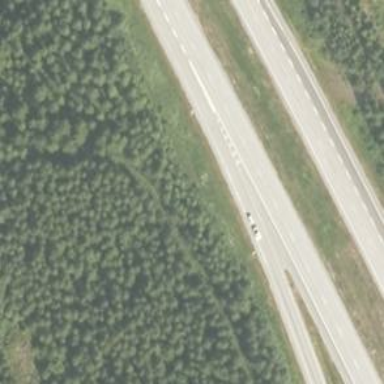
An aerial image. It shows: Asphalt motorway.